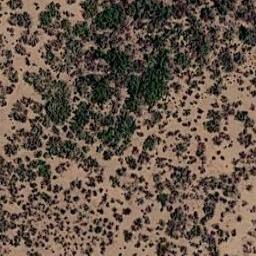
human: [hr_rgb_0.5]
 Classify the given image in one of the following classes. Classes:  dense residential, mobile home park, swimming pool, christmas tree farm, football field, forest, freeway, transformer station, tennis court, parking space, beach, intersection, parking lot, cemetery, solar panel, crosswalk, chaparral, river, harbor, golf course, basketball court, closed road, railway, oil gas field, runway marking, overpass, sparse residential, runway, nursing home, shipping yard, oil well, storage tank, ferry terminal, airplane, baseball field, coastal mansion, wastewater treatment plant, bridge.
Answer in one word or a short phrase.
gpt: chaparral